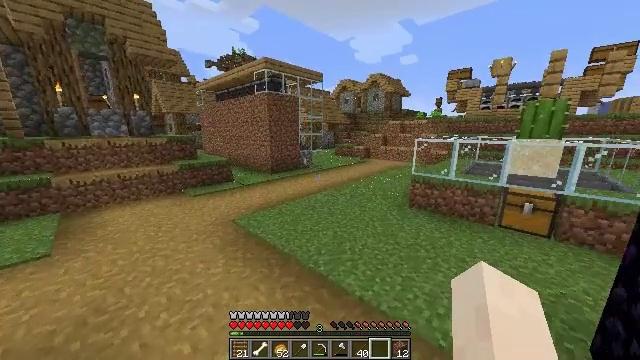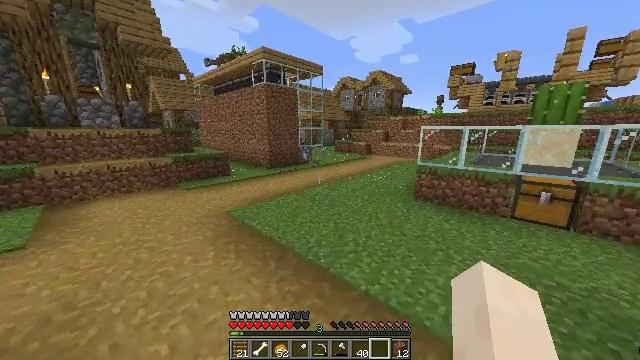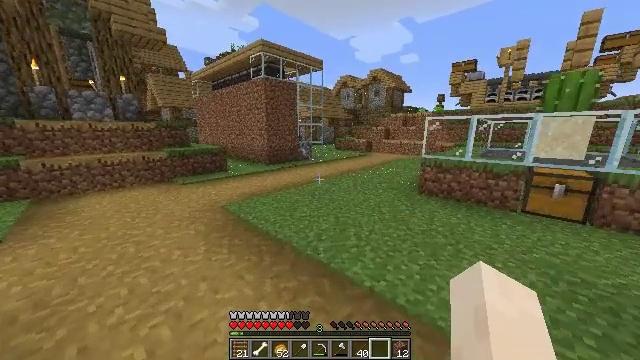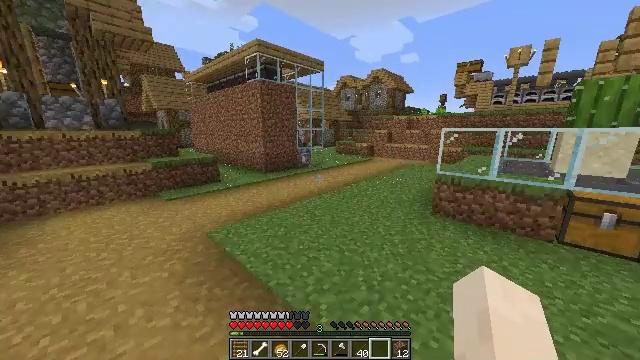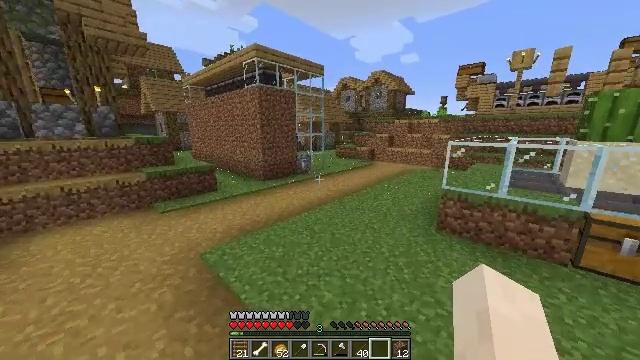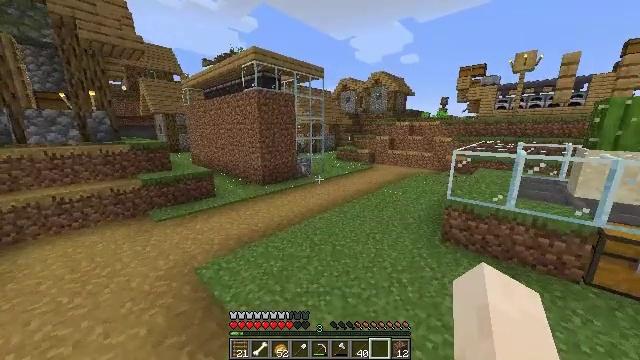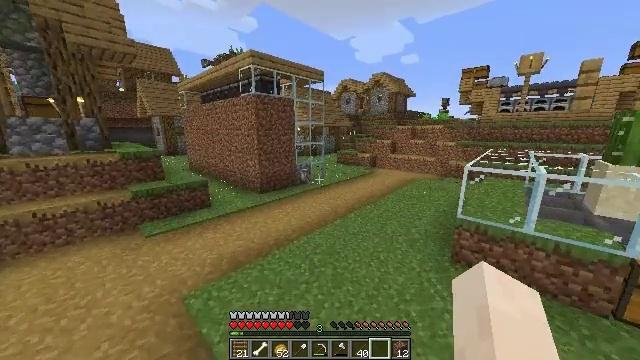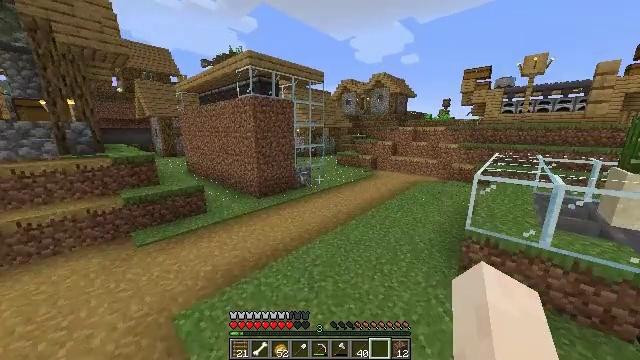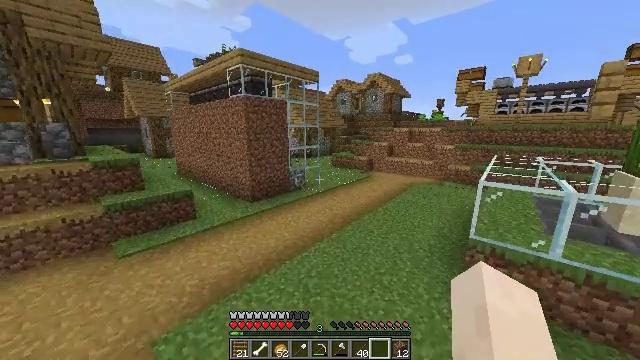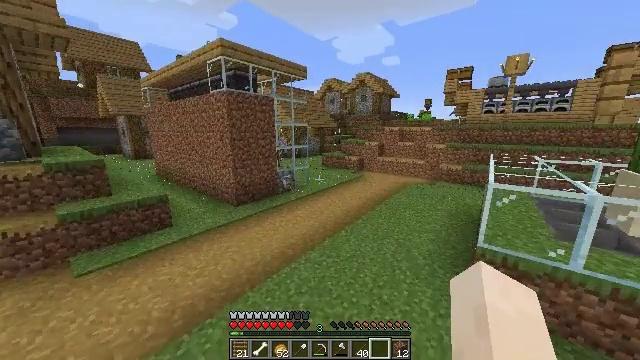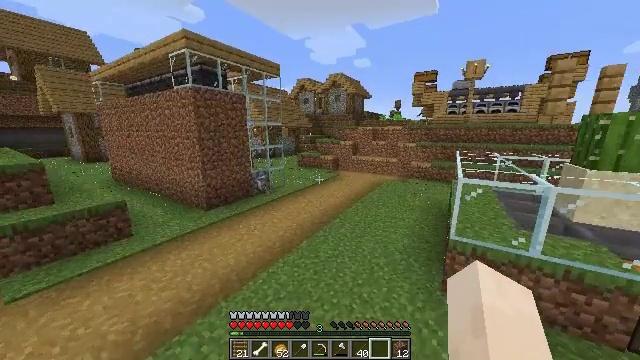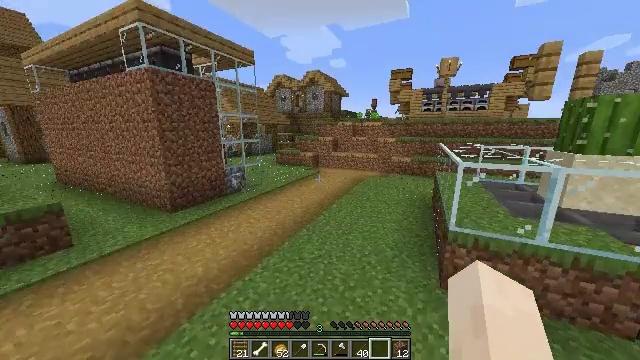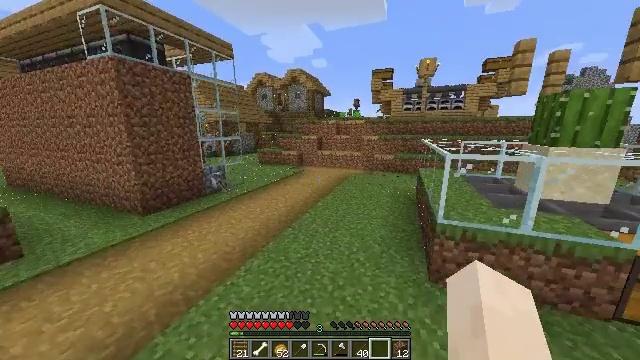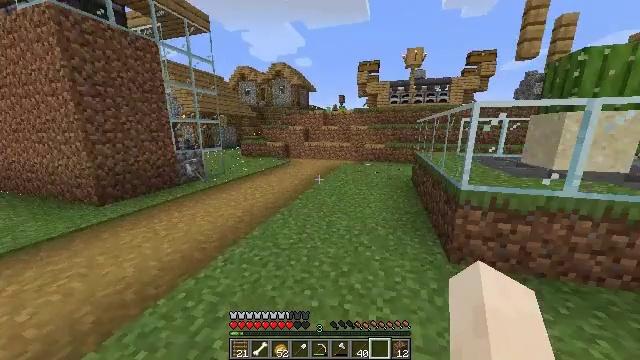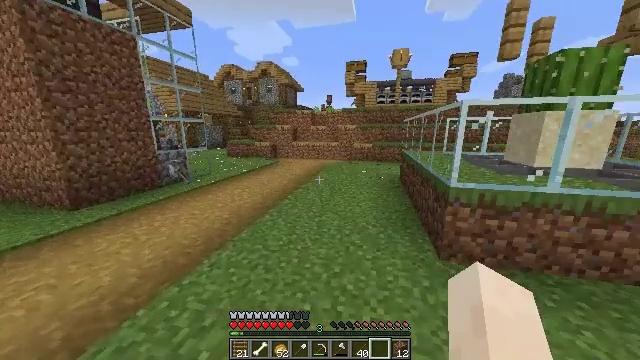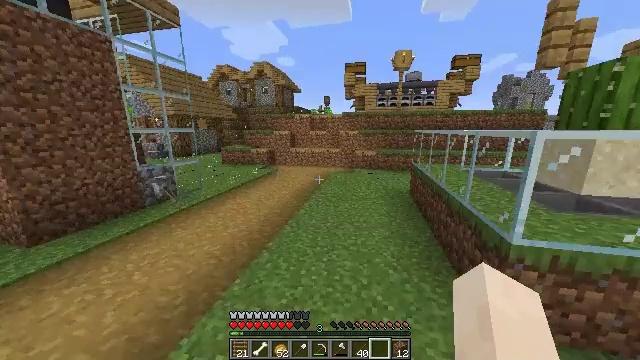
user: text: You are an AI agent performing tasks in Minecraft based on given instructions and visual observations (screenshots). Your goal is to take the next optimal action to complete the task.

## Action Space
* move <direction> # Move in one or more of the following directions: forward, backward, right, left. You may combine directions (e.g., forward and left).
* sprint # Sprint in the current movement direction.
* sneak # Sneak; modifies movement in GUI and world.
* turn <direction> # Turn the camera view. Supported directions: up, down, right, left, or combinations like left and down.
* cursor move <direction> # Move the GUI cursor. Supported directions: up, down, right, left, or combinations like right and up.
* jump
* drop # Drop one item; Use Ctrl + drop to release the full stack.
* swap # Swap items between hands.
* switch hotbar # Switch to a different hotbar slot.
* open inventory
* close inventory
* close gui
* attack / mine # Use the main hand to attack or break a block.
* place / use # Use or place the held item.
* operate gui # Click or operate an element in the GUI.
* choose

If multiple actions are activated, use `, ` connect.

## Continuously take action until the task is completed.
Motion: motion action
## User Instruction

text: Open the crafting table and craft polished andesite.
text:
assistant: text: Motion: move forward, jump
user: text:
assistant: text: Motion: move forward, jump
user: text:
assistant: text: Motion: move forward, sprint, jump
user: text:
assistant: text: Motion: move forward, sprint, jump
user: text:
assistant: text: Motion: move forward, sprint, jump
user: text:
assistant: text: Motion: move forward, sprint, jump
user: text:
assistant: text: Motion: move forward, jump
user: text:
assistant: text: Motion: move forward, turn right, jump
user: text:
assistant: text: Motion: move forward, turn right, jump
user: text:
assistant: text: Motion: move forward, turn right, jump
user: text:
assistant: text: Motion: move forward, turn right, jump
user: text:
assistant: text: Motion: move forward, turn right, jump
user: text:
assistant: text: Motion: move forward, turn right, jump
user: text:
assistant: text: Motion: move forward, sprint, turn right, jump
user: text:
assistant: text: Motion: move forward, sprint, jump
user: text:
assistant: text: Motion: move forward, sprint, jump
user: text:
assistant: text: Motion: move forward, jump
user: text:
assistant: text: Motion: move forward, jump
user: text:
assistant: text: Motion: move forward, jump
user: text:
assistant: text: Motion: move forward, jump
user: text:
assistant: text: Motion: move forward, jump
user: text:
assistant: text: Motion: move forward, jump
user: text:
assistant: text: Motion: move forward, jump
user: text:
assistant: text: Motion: move forward, jump
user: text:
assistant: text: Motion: move forward, sprint, jump
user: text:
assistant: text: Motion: move forward, sprint, jump
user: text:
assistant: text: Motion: move forward, sprint, jump
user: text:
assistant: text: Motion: move forward, sprint, jump
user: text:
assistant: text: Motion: move forward, jump
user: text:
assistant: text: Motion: move forward, jump